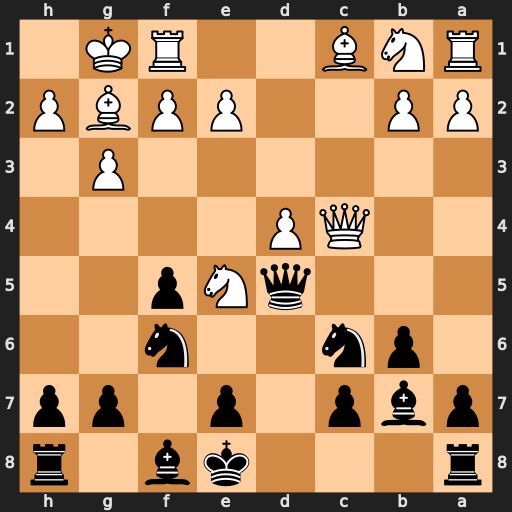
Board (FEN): r3kb1r/pbp1p1pp/1pn2n2/3qNp2/2QP4/6P1/PP2PPBP/RNB2RK1
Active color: b
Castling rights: kq
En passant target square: -
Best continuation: Qxg2+ Kxg2 Nxe5+ Kg1 Nxc4